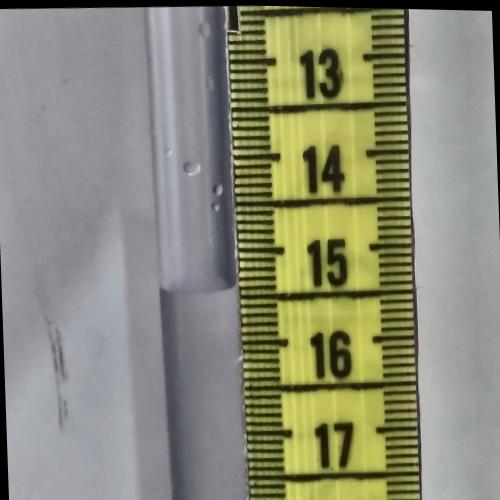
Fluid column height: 15.4 cm